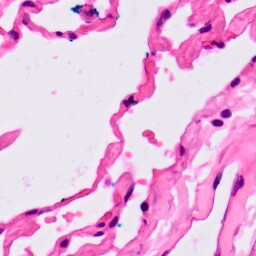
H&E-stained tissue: Lung